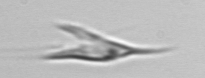
Label: Chrysochromulina_lanceolata